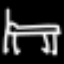
Label: bed